Question: I can't figure out which formulas I can use for the following issue:

How can I look up the top three items from the list with Occurrence?
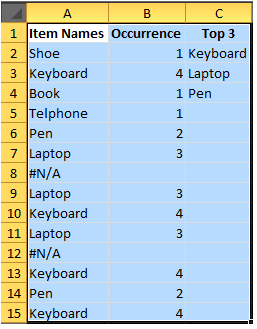
Answer: actually the #N/As aren't too much of a problem.....try this formula in C2
'=INDEX(A$2:A$15,MATCH(1,(B$2:B$15=LARGE(IF(COUNTIF(C$1:C1,A$2:A$15)=0,B$2:B$15),1))*(COUNTIF(C$1:C1,A$2:A$15)=0),0))'
confirmed with 'CTRL+SHIFT+ENTER' and copied down to C4
That will even cope if you have different items with the same number of occurrences......
If there are fewer than 3 different items then you will get #N/A errors - you could eliminate those by using 'IFERROR' function in Excel 2007 or later